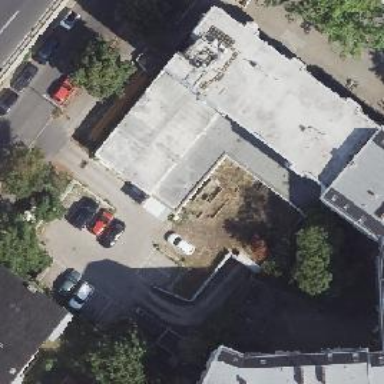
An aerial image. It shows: Parking area with concrete surface.